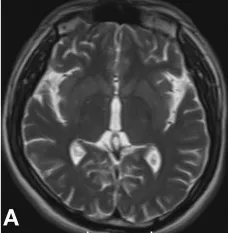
Magnetic resonance imaging (MRI) of the brain. Axial T2-weighted.
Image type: radiology (mri)